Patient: sex M, age 42
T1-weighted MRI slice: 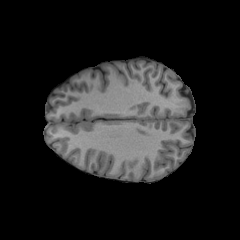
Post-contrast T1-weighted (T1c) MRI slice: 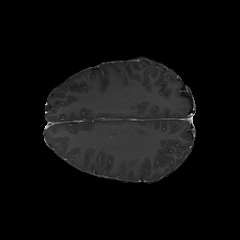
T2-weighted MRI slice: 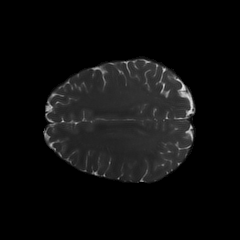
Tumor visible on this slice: no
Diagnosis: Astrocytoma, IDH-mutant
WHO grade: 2